八年级 · 算术
解下列不等式, 并把解集用数轴表示出来;
(1) $2 x+6>5 x-3$ ；
(2) $\frac{2 x-1}{3}-\frac{9 x+2}{6} \leq 1$;
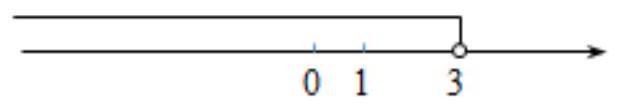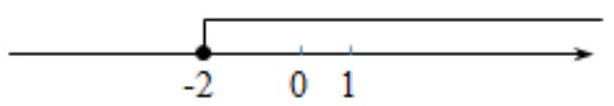
答案: 解: (1) $2 x+6>5 x-3$,

即: $-3 x>-3-6, x<3$,

解得: $x<3$.

(2) 不等式去分母得 $2(2 x-1)-(9 x+2) \leq 6$,

去括号得 $4 x-2-9 x-2 \leq 6$,

移项得 $4 x-9 x \leq 6+2+2$,

合并同类项得 $-5 x \leq 10$,

解得: $x \geq-2$.

解集在数轴上表示如图所示.